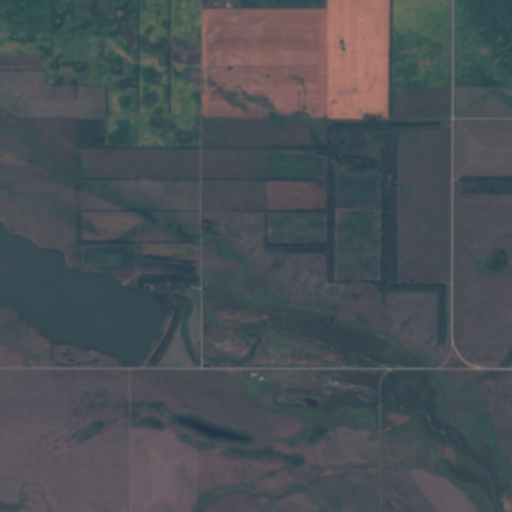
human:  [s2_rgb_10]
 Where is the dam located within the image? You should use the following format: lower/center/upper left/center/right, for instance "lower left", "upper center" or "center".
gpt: The dam is located in the center of the image.
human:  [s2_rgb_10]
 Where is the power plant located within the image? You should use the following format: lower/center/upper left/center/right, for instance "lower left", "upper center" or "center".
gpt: There is no power plant in the image.